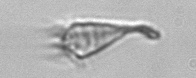
Label: Paratontonia_gracillima